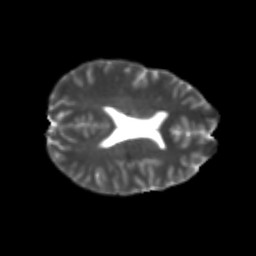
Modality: T2w
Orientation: axial
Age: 21
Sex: female
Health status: healthy
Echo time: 0.074 s